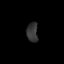
Tissue: prostate
Cell type: T cells
Senescence score: 0.2469
Nuclear area (px): 213
Mean DAPI intensity: 52.535